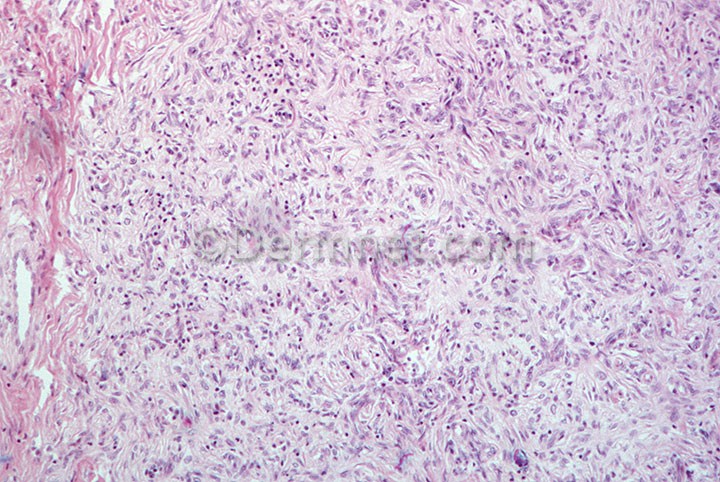
Disease: Seborrheic Keratoses and other Benign Tumors